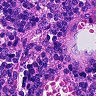
Metastatic tissue present: no